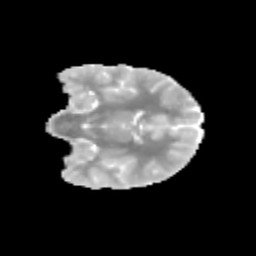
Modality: MD
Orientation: coronal
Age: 11
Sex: female
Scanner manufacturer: siemens
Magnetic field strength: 3 T
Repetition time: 3.8 s
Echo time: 0.07 s